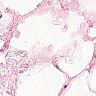
Metastatic tissue present: no